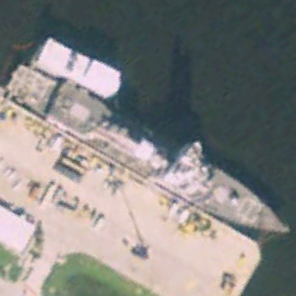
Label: destroyer